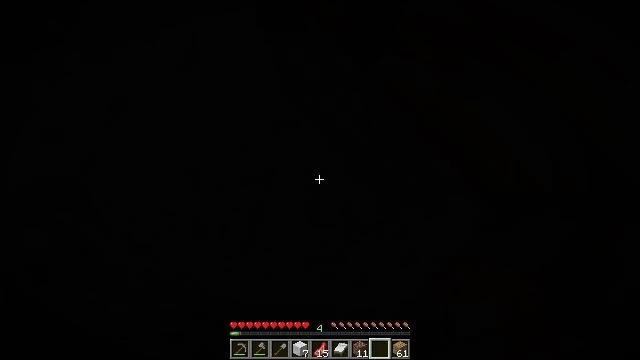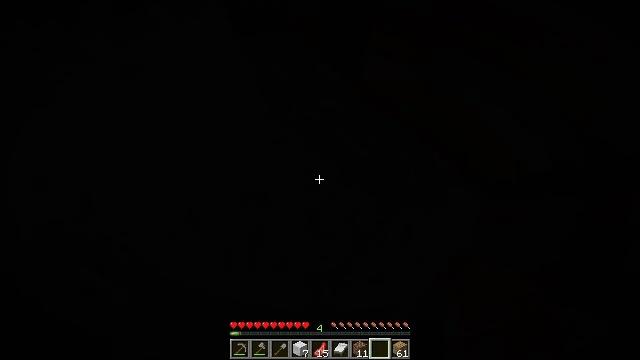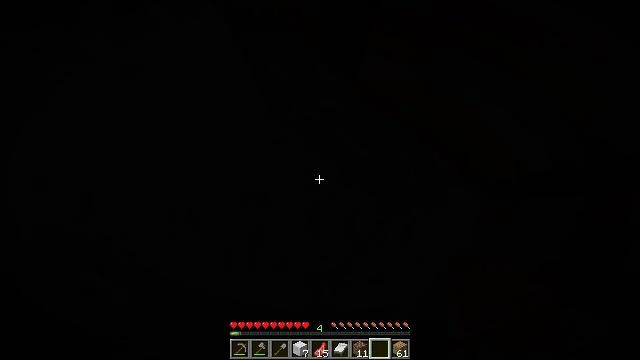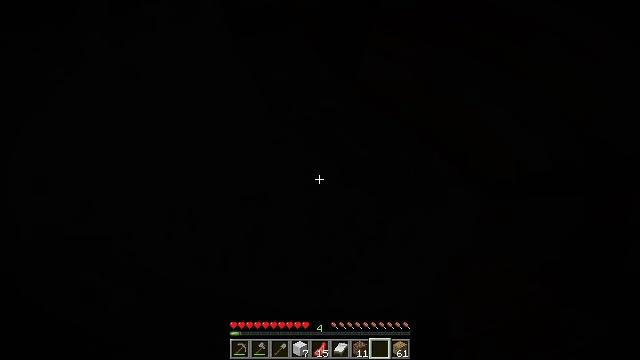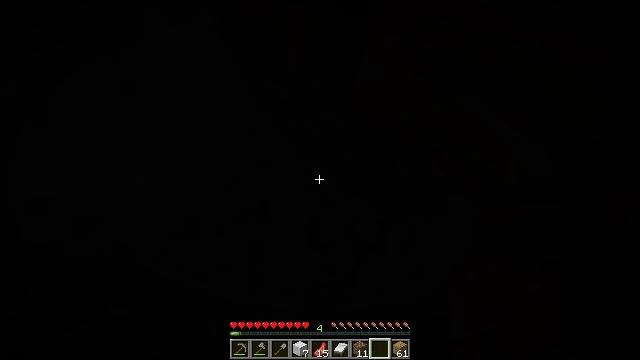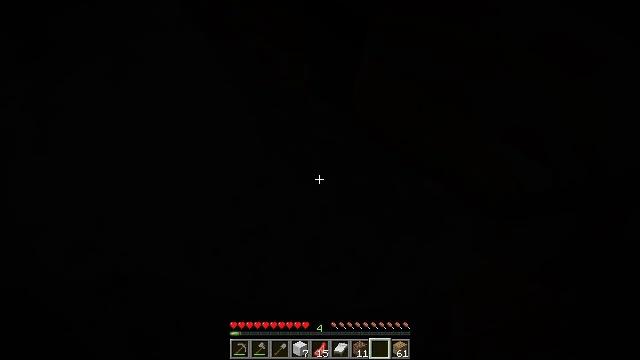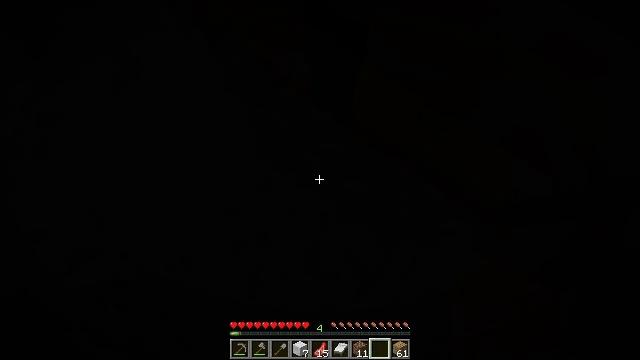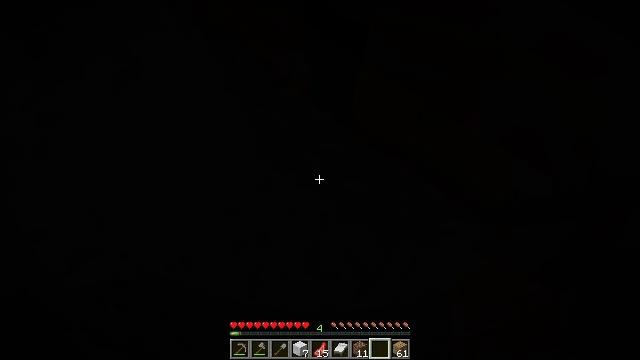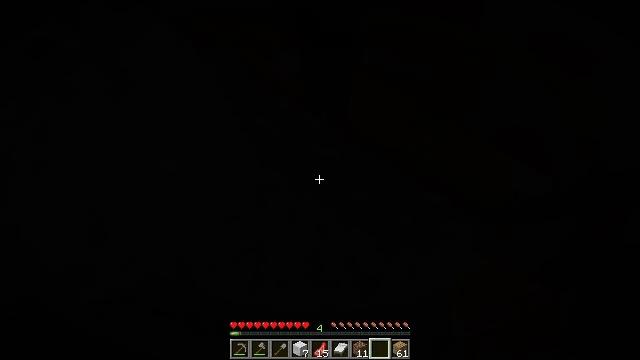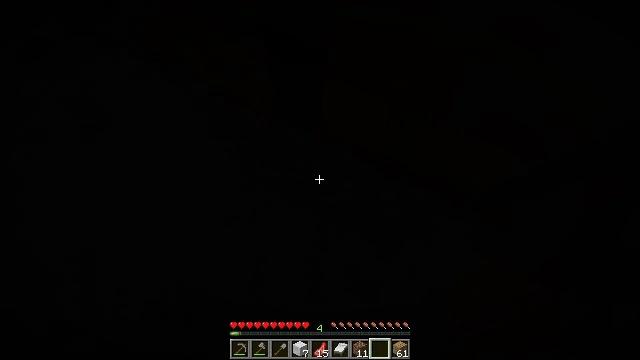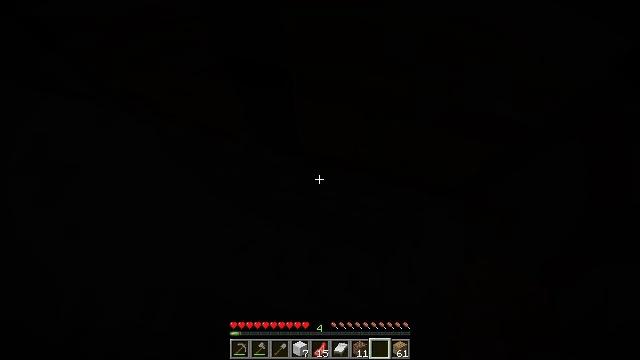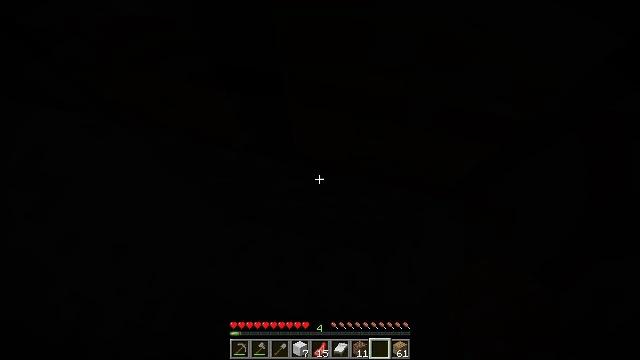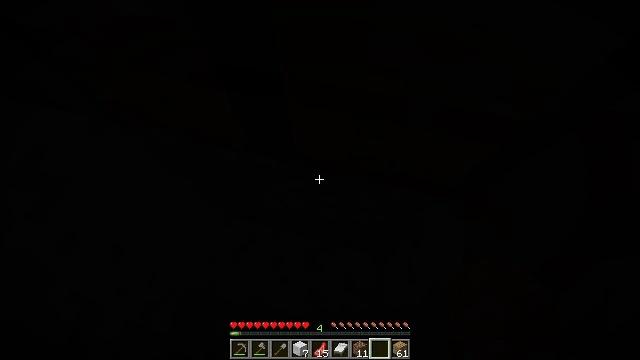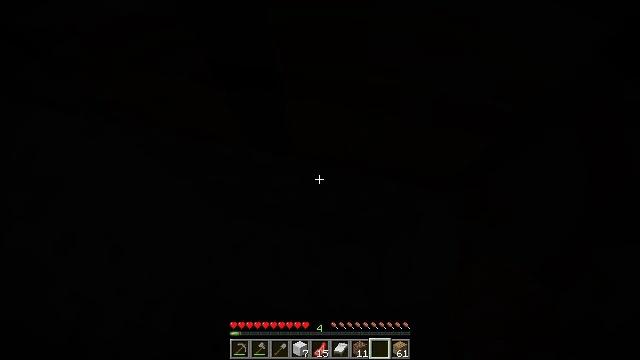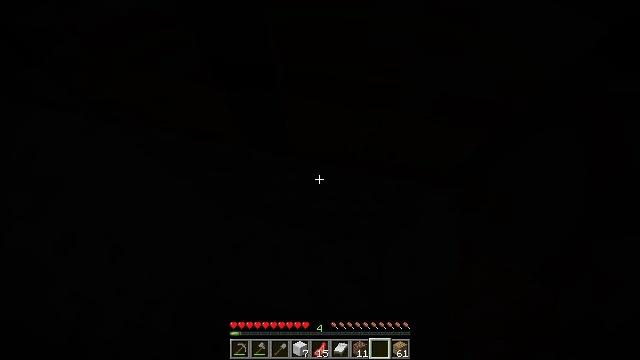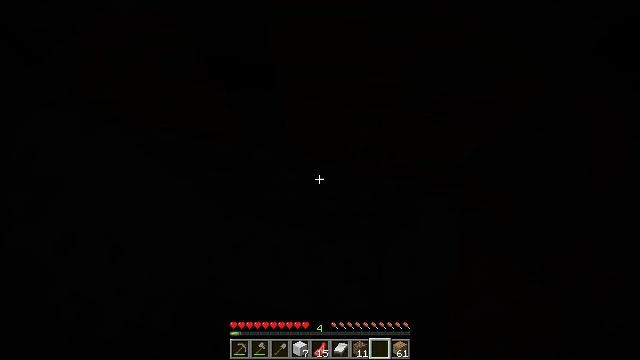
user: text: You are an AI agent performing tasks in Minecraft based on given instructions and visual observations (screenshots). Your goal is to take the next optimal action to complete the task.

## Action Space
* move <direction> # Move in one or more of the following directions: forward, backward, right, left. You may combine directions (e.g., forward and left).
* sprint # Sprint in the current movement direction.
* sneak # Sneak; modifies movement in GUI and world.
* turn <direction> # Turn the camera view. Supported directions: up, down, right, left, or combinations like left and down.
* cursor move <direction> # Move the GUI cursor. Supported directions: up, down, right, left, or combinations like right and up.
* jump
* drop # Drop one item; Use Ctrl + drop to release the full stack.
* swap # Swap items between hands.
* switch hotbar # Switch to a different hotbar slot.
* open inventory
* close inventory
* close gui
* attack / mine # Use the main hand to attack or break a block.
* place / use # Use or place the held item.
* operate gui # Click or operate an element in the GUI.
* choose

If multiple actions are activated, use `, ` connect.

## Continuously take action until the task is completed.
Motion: motion action
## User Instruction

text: Gather gravel by digging.
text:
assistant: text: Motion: turn right and up, use / place
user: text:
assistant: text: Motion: use / place
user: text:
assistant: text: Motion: use / place
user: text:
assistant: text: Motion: turn right and up
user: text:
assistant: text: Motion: turn right and up
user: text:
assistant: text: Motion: turn up, use / place
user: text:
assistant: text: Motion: use / place
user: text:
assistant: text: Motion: turn right and up, use / place
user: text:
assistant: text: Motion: turn right and up
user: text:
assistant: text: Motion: turn right and up
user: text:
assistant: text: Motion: turn right and up
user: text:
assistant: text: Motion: no_op
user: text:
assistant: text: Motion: turn right and down
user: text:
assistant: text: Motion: use / place
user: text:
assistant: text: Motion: use / place
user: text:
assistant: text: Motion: turn right, use / place
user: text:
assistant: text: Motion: turn right
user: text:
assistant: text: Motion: turn right
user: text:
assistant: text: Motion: turn right
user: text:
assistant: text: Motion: use / place
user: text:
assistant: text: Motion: use / place
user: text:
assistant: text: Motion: use / place
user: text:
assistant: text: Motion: turn left
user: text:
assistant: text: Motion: turn left and up
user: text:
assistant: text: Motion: turn left and up
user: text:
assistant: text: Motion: turn left and up
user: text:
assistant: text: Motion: turn left and up, use / place
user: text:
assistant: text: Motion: turn left, use / place
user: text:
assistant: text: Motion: turn left, use / place
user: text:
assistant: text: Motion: no_op